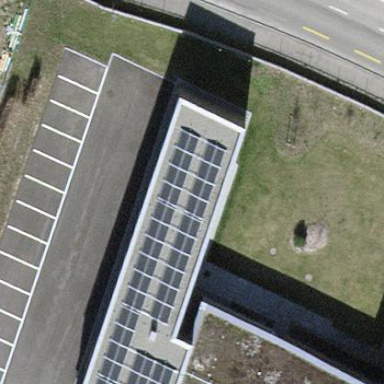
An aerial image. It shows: Garage.